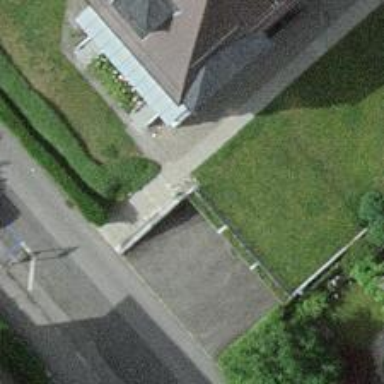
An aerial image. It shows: Retaining wall.